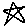
Label: star